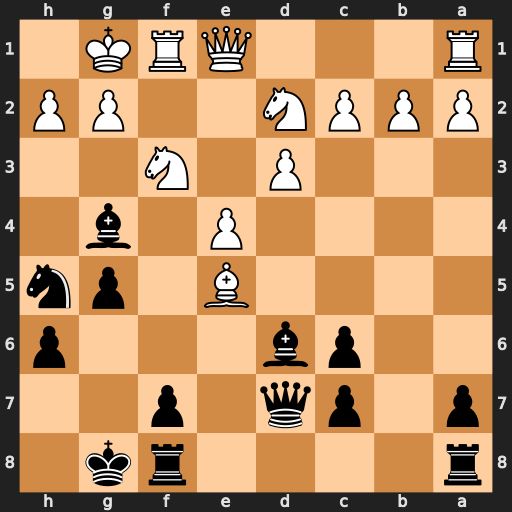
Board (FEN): r4rk1/p1pq1p2/2pb3p/4B1pn/4P1b1/3P1N2/PPPN2PP/R3QRK1
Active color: b
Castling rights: -
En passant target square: -
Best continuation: Bxe5 Nxe5 Qd4+ Qf2 Qxe5